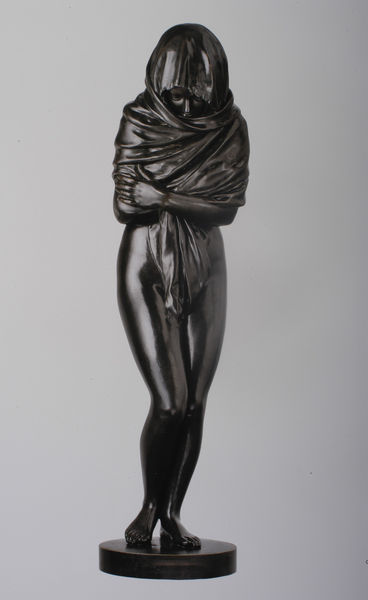
Titel: Winter, genannt "La Frileuse"
Künstler: Jean-Antoine Houdon
Standort: New York (New York)
Institution: The Metropolitan Museum of Art
Schlagwörter: akt, hand, kopf, nackt, umhang, mädchen, frau, grau, haar, hintergrund, marmor, schwarz, schal, schleier, tuch, jung, arm, arme, falten, gesicht, sockel, stehen, trauer, hände, kalt, spiegelung, schlank, figur, mantel, pose, decke, kind, gebeugt, schultern, rund, skulptur, statue, beine, bein, füße, modell, haltung, kopftuch, glanz, glänzend, metall, gesenkt, bronze, glatt, halbnackt, kontrapost, plastik, poliert, knie, scham, schenkel, oberkörper, geneigt, reflexion, foto, fotografie, hüften, berlin, bedeckt, kälte, scharz, statuette, photo, verschränkt, beugen, beugung, gebückt, spielbein, standbein, frieren, umhüllt, verhüllt, guss, hochglanz, personifizierung, lackiert, geschliffen, demut, geicht, photografie, sinnbild, verhüllung, geduckt, onyx, verhüllte, schleider, umschlossen, gehüllt, ttuch, grundplatte, die kauernde, heug, nationalmuseum berlin, verschränkend, vrouw, verfroren, fugurette, keinplastik, frösteln, contapost